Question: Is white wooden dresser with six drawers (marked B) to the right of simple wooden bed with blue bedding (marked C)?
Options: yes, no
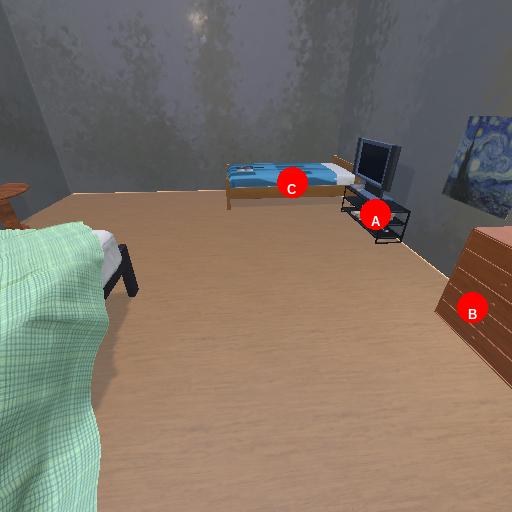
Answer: yes